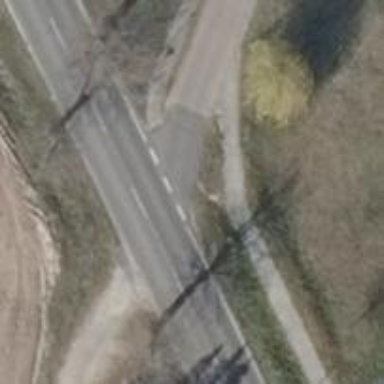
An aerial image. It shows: Road with "give way" sign.